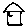
Label: house